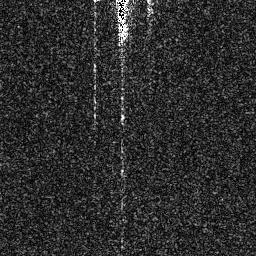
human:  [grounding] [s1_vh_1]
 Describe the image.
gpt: In the satellite image, there is  <ref>1 medium ship </ref> <box>[[43, 0, 51, 17, 0]]</box> located at top.